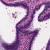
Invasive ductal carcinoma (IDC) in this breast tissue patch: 0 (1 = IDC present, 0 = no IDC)